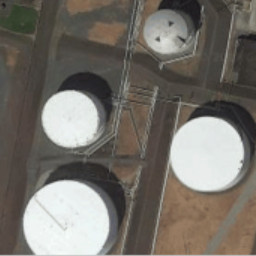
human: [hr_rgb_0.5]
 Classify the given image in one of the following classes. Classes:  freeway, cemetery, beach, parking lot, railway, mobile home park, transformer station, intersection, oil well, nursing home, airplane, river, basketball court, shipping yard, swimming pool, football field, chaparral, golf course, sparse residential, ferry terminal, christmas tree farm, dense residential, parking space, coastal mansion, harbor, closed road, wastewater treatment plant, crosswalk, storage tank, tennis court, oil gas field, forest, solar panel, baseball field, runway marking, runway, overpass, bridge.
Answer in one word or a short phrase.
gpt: storage tank